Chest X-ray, PA view. Patient: 45 years old, sex M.
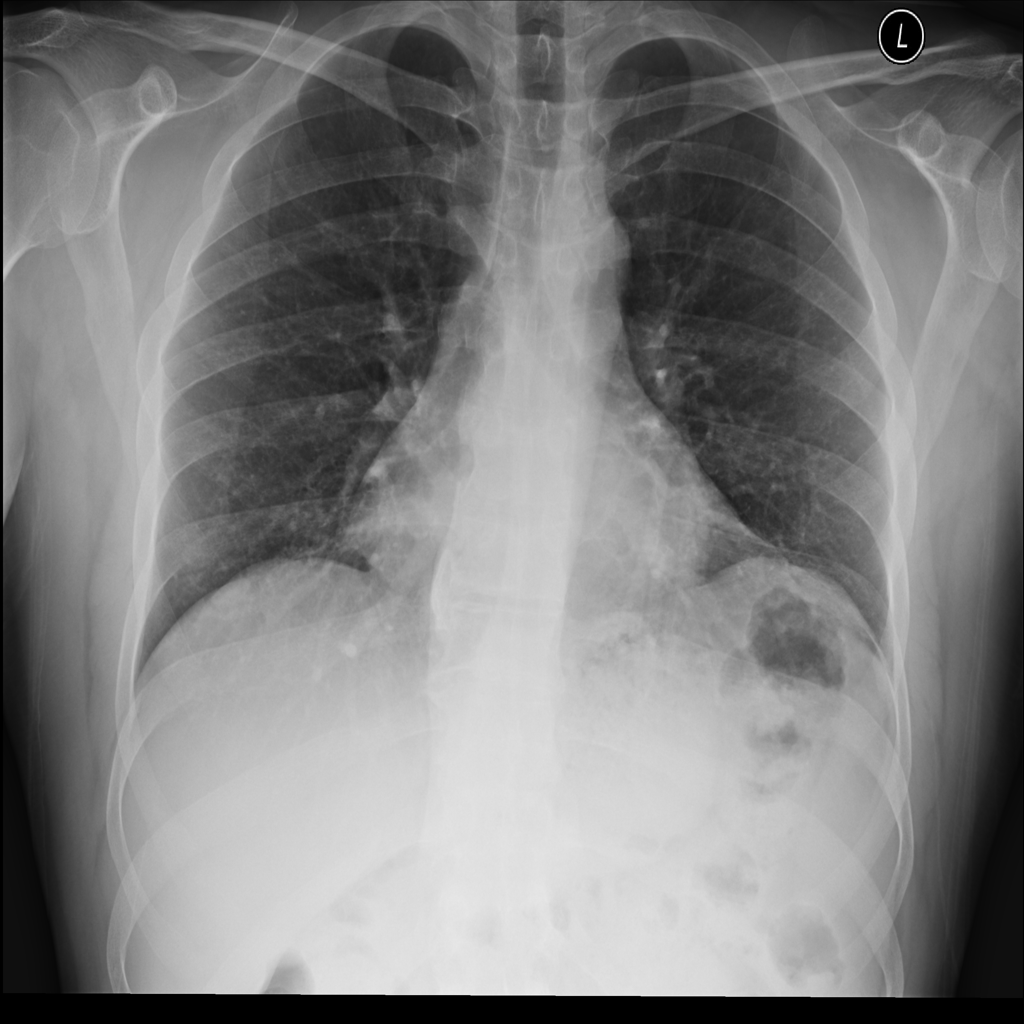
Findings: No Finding